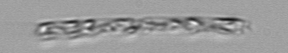
Label: Cerataulina_pelagica